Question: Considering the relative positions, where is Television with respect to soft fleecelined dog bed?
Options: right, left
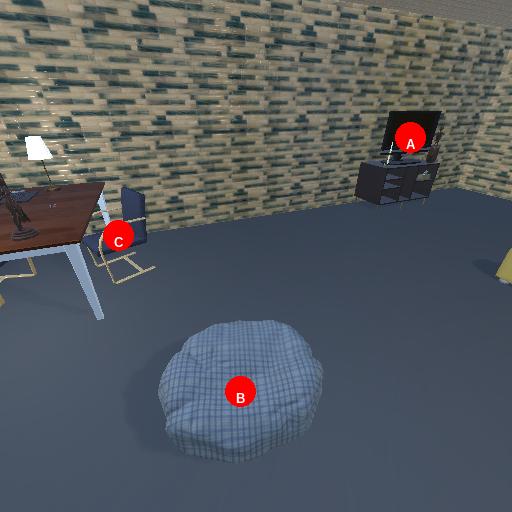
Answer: right